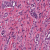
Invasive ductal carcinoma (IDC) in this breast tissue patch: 1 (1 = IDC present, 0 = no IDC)